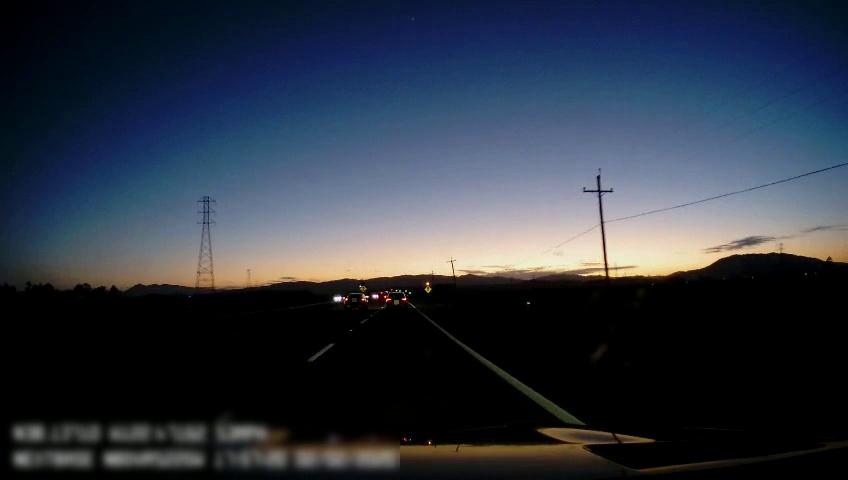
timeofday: Dusk/Dawn/Twilight
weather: Sunny
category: Drivable Space
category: Vehicles | SUV
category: Vehicles | SUV
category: Lanes | Current Lane
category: Lanes | Current Lane